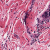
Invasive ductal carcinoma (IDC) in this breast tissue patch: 0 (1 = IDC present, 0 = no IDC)